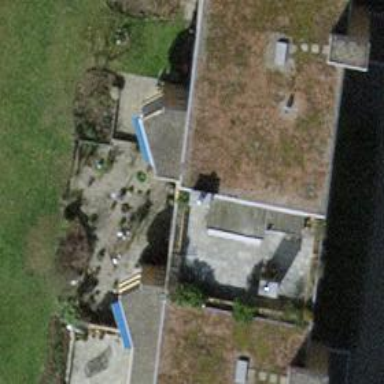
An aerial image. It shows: Flat-roofed apartment building.